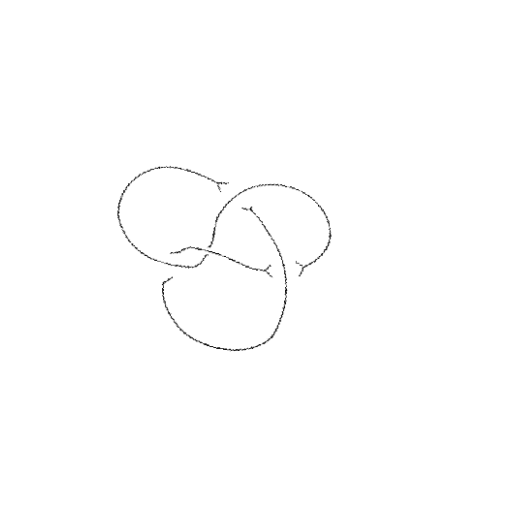
Crossing number: 4